Question: I want to implement a blender-like property adjustment box with pyside2 in Autodesk Maya, as shown below.

I have found some similar links, but without success specifically how to do it.
<URL>
'''
import sys
from PySide2.QtCore import Qt, QEvent
from PySide2.QtGui import QStandardItemModel, QStandardItem
from PySide2.QtWidgets import QApplication, QWidget, QTableView, QHBoxLayout, QStyledItemDelegate, QStyle, QStyleOptionProgressBar, QStyleOptionButton
class MyTableView(QTableView):
def __init__(self):
super(MyTableView, self).__init__()
class MyDelgate(QStyledItemDelegate):
def __init__(self):
super(MyDelgate, self).__init__()
def paint(self, painter, option, index):
if index.column() == 1:
style = QStyleOptionProgressBar()
style.minimum = 0
style.maximum = 10
style.progress= index.data(Qt.DisplayRole)
style.rect = option.rect
QApplication.style().drawControl(QStyle.CE_ProgressBar, style, painter)
elif index.column() == 2:
style = QStyleOptionButton()
if index.data(Qt.DisplayRole) == True:
style.state = QStyle.State_On
else:
style.state = QStyle.State_Off
style.state |= QStyle.State_Enabled
style.rect = option.rect
style.rect.setX(option.rect.x() + option.rect.width() / 2 - 7)
QApplication.style().drawControl(QStyle.CE_CheckBox, style, painter)
else:
return QStyledItemDelegate.paint(self, painter, option, index)
def editorEvent(self, event, model, option, index):
if index.column() == 2:
if event.type() == QEvent.MouseButtonPress and option.rect.contains(event.pos()):
data = not index.data(Qt.DisplayRole)
model.setData(index, data, Qt.DisplayRole)
return True
else:
return QStyledItemDelegate.editorEvent(self, event, model, option, index)
class MyWidget(QWidget):
def __init__(self):
super(MyWidget, self).__init__()
self.mode = QStandardItemModel()
root = self.mode.invisibleRootItem()
item1 = QStandardItem()
item1.setData('a', Qt.DisplayRole)
item2 = QStandardItem()
item2.setData(1, Qt.DisplayRole)
item3 = QStandardItem()
item3.setData(False, Qt.DisplayRole)
item4 = QStandardItem()
item4.setData('b', Qt.DisplayRole)
item5 = QStandardItem()
item5.setData(2, Qt.DisplayRole)
item6 = QStandardItem()
item6.setData(True, Qt.DisplayRole)
root.setChild(0, 0, item1)
root.setChild(0, 1, item2)
root.setChild(0, 2, item3)
root.setChild(1, 0, item4)
root.setChild(1, 1, item5)
root.setChild(1, 2, item6)
tableView = MyTableView()
tableView.setModel(self.mode)
tableView.setItemDelegate(MyDelgate())
layout = QHBoxLayout()
layout.addWidget(tableView)
self.setLayout(layout)
if __name__ == '__main__':
app = QApplication(sys.argv)
w = MyWidget()
w.resize(500, 300)
w.move(300, 300)
w.setWindowTitle('Simple')
w.show()
sys.exit(app.exec_())
'''
Thanks for any advice.
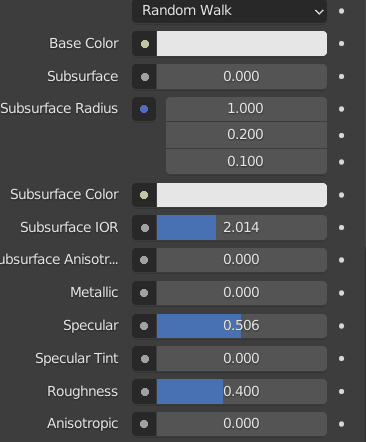
Answer: You need to track the mouse position in the 'editorEvent' and compute the ratio based on the sub element rectangle of the style option.
'''
def editorEvent(self, event, model, option, index):
if index.column() == 1:
if event.type() in (event.MouseMove, event.MouseButtonPress):
progressOpt = QStyleOptionProgressBar()
progressOpt.rect = option.rect
style = option.widget.style()
rect = style.subElementRect(style.SE_ProgressBarGroove,
progressOpt, option.widget)
pos = max(0, min(rect.width(), event.x() - rect.x()))
model.setData(index, round(pos / rect.width() * 10), Qt.DisplayRole)
return True
elif index.column() == 2:
if event.type() == QEvent.MouseButtonPress and option.rect.contains(event.pos()):
data = not index.data(Qt.DisplayRole)
model.setData(index, data, Qt.DisplayRole)
return True
return super().editorEvent(event, model, option, index)
'''